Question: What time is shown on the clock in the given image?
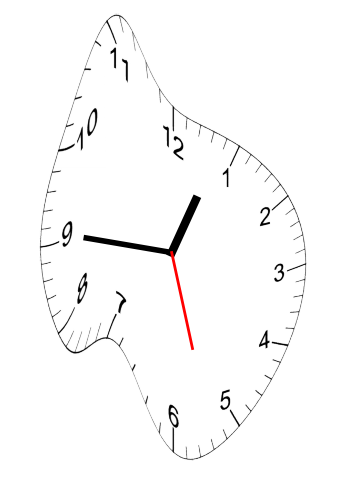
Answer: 12:45:27